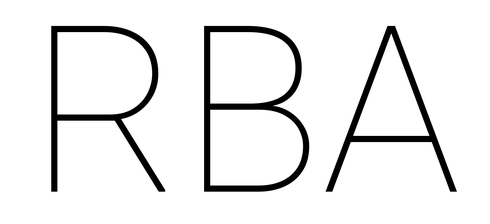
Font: Roboto_Thin